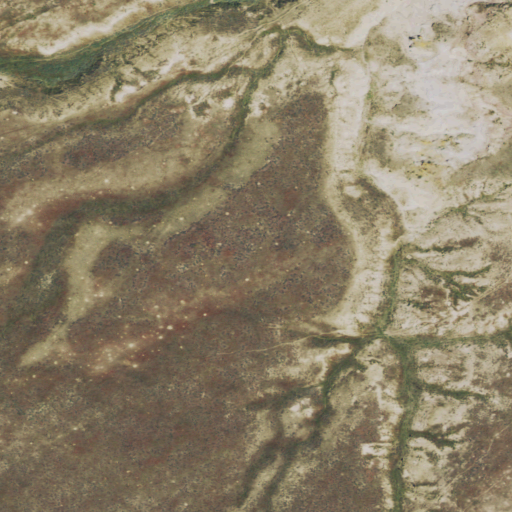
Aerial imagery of depression(s) in Wyoming named Frenchy Basin containing shrub and grassland